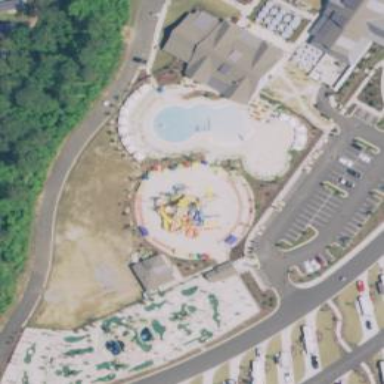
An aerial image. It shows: Water slide attraction.